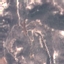
Label: HerbaceousVegetation